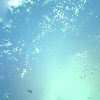
Label: water